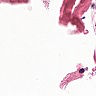
Metastatic tissue present: no